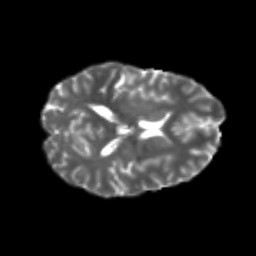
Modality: T2w
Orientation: axial
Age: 20
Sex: male
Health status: healthy
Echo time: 0.074 s